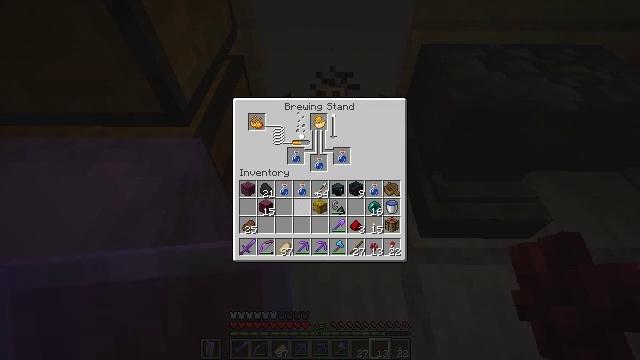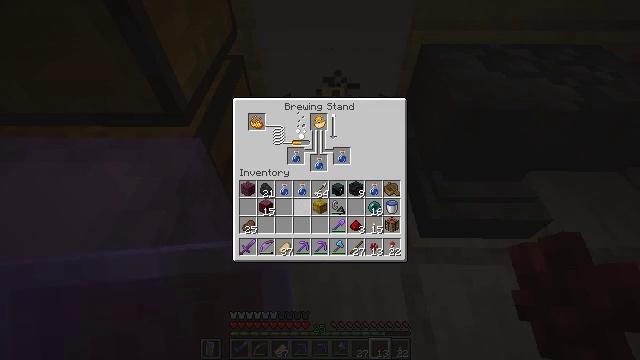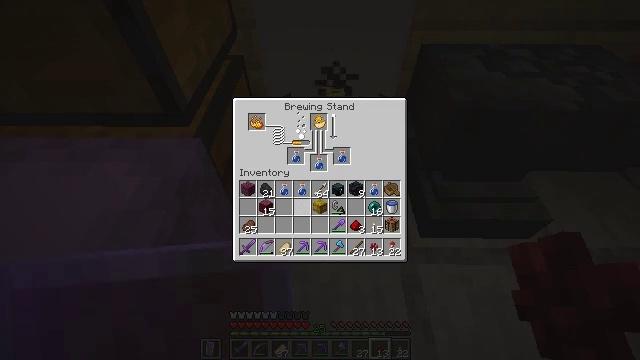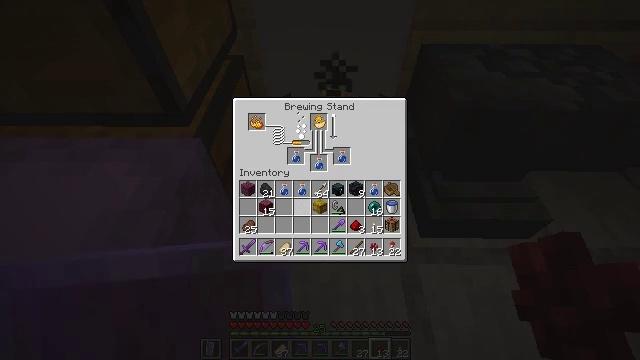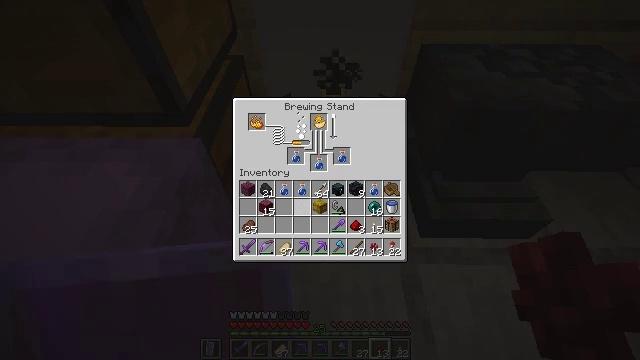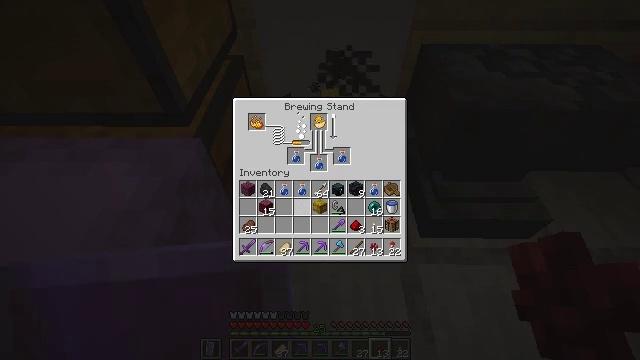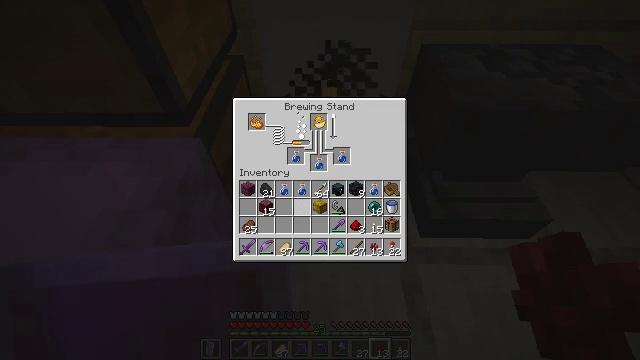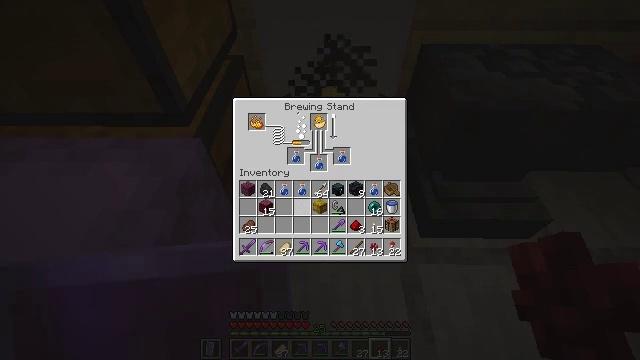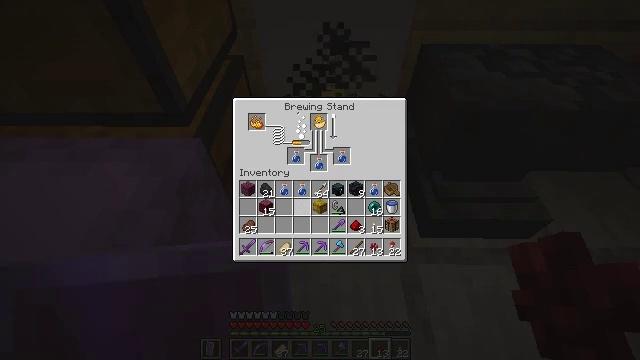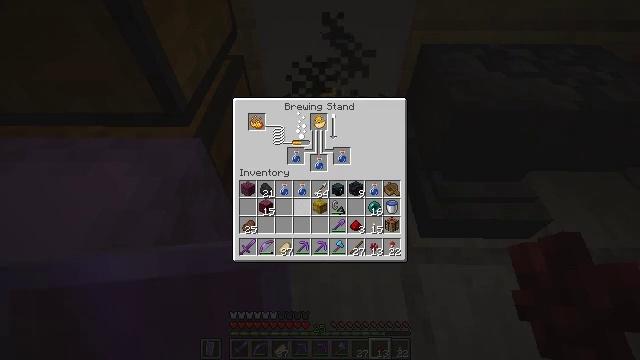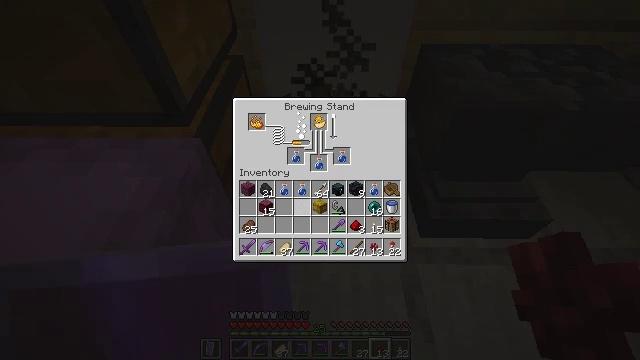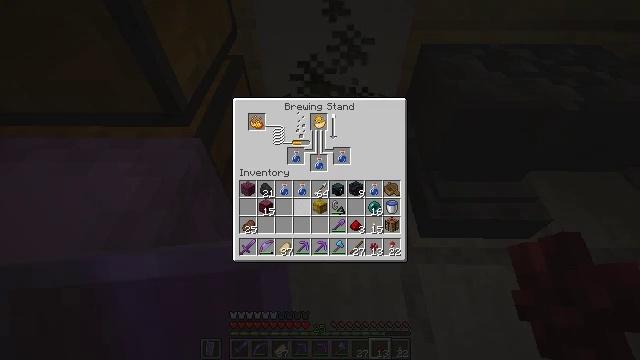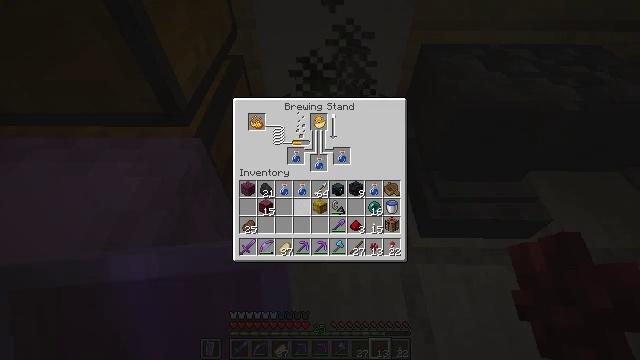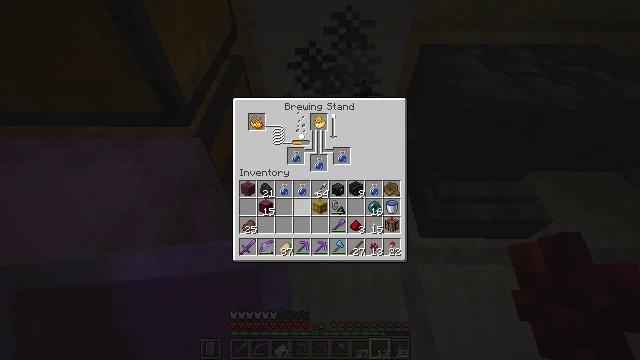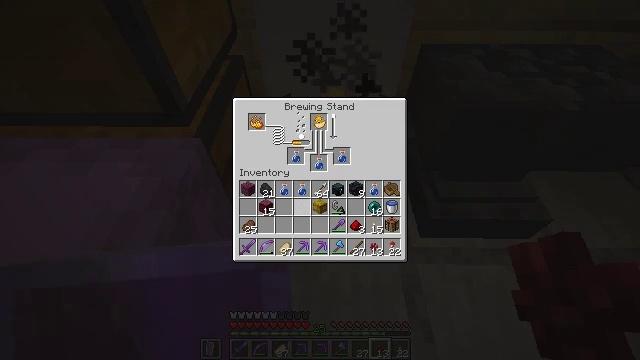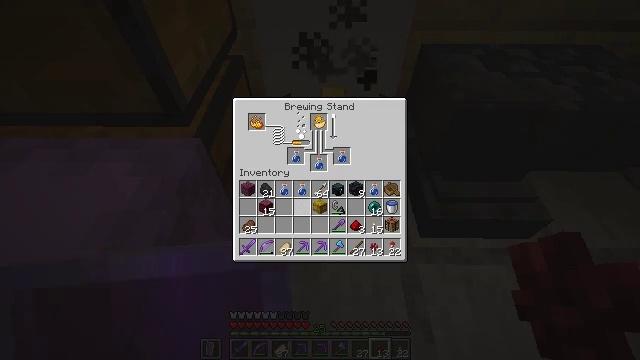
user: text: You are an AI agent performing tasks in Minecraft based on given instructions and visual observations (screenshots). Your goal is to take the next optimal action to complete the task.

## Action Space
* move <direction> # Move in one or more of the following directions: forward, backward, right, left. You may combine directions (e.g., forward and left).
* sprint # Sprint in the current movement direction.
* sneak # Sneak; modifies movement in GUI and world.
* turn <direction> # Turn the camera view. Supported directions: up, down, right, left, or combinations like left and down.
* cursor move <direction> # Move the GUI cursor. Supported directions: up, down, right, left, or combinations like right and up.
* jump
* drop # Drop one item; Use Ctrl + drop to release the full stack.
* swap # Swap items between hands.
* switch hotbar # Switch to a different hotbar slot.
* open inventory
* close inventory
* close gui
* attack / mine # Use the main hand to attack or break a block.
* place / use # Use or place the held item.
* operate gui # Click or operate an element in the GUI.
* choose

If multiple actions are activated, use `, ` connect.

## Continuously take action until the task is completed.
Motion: motion action
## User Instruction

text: Craft crimson planks in your crafting grid.
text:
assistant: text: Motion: no_op
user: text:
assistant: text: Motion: no_op
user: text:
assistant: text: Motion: no_op
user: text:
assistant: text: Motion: no_op
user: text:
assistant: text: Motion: no_op
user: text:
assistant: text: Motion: no_op
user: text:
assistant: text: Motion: no_op
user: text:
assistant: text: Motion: no_op
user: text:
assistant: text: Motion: no_op
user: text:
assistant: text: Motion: no_op
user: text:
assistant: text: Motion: no_op
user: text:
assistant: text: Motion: no_op
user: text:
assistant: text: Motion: no_op
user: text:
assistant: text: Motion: no_op
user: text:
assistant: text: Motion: no_op
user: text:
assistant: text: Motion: no_op
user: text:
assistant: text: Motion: no_op
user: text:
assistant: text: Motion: no_op
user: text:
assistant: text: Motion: no_op
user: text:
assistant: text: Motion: no_op
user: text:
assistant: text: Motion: no_op
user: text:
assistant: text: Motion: no_op
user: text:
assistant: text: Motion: no_op
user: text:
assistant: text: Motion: no_op
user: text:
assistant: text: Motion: no_op
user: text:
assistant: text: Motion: no_op
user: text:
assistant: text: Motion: no_op
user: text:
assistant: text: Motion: no_op
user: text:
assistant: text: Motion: no_op
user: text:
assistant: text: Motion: no_op